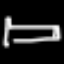
Label: bed